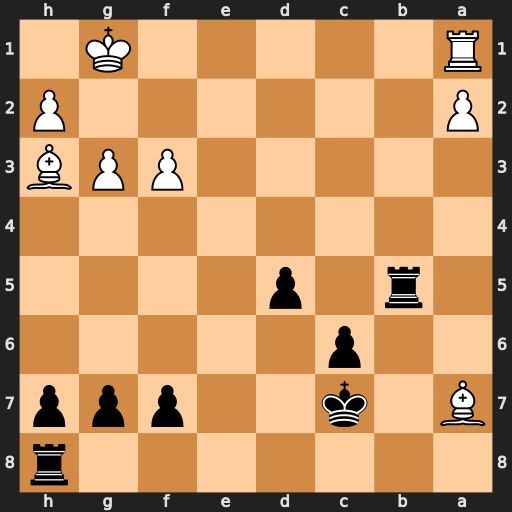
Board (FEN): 7r/B1k2ppp/2p5/1r1p4/8/5PPB/P6P/R5K1
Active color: b
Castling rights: -
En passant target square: -
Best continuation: c5 a4 Ra5 Bxc5 Rxc5